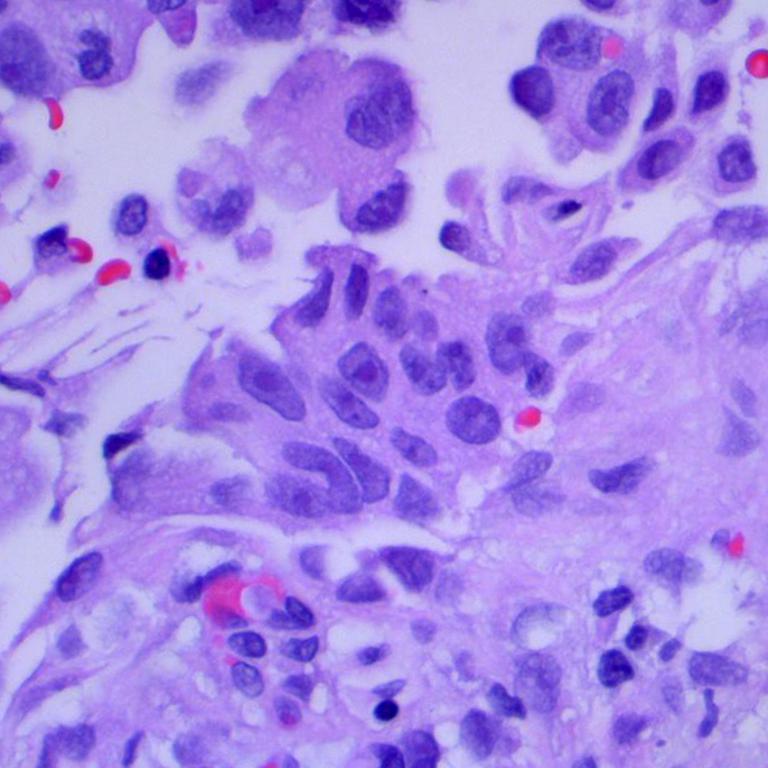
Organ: lung
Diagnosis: adenocarcinomas